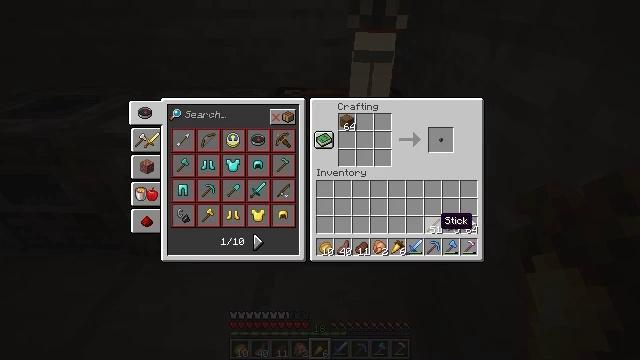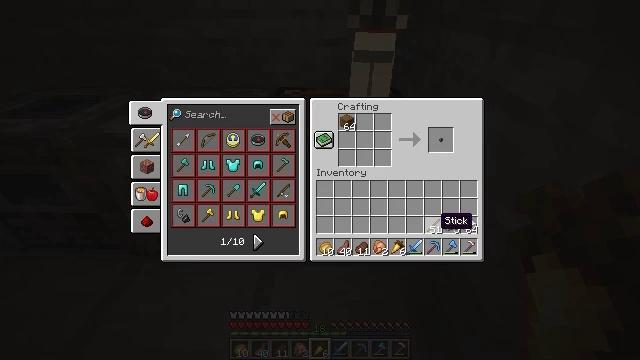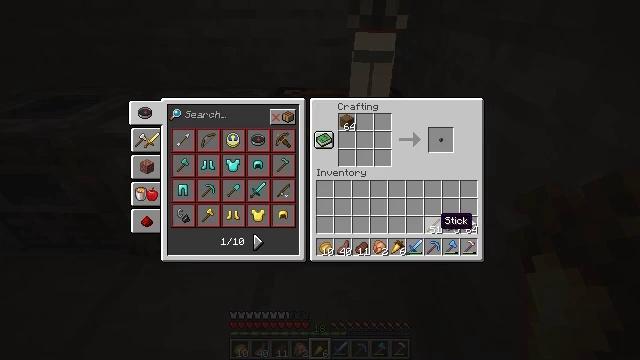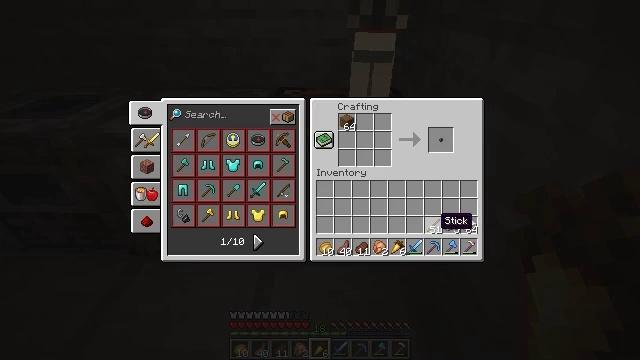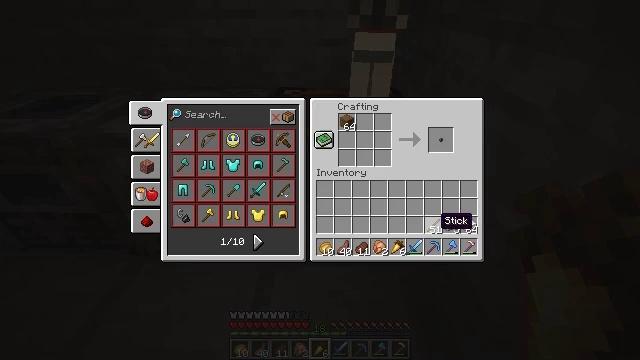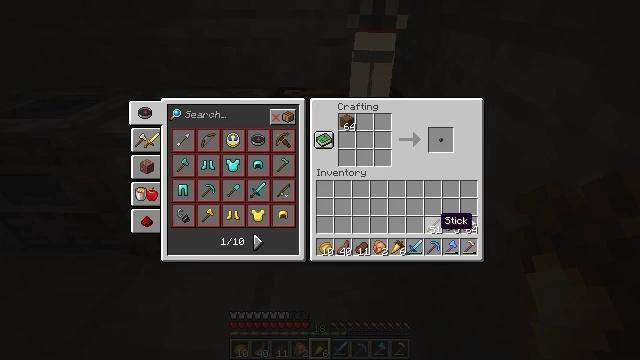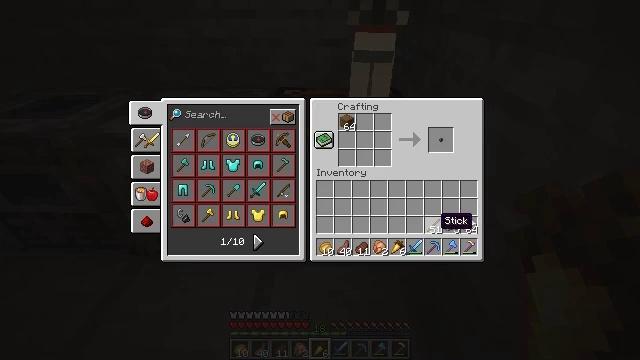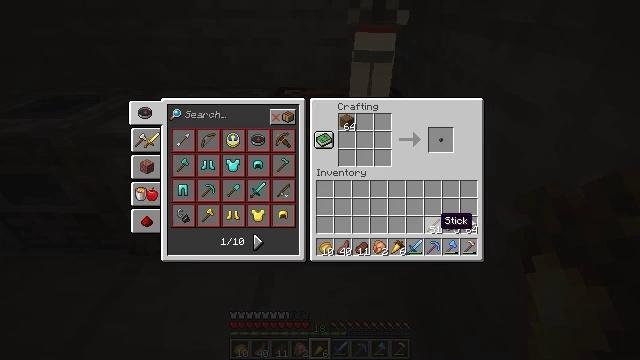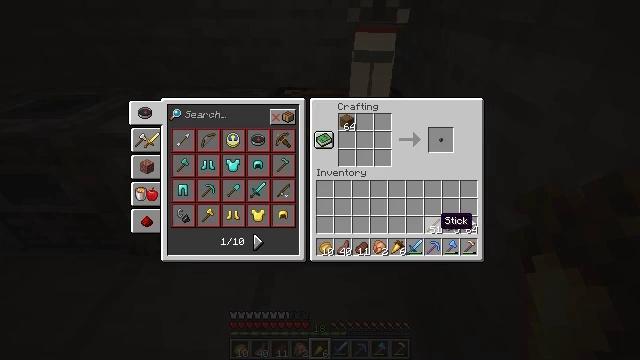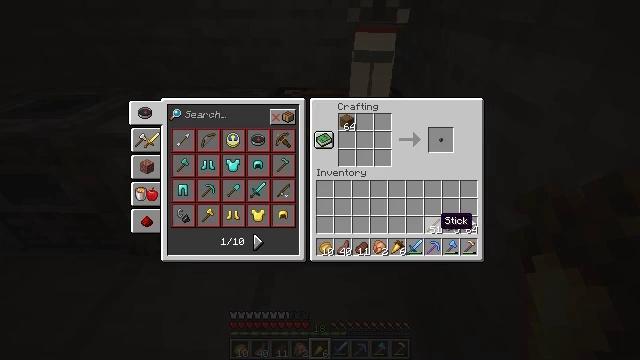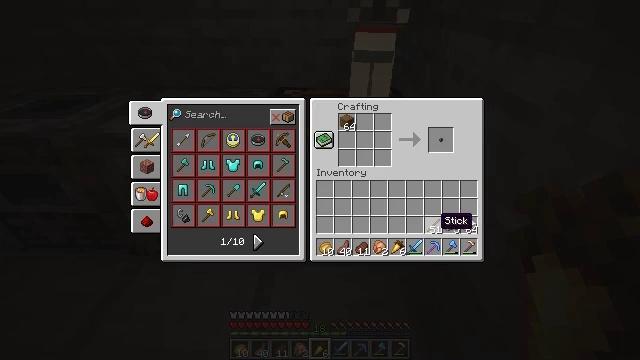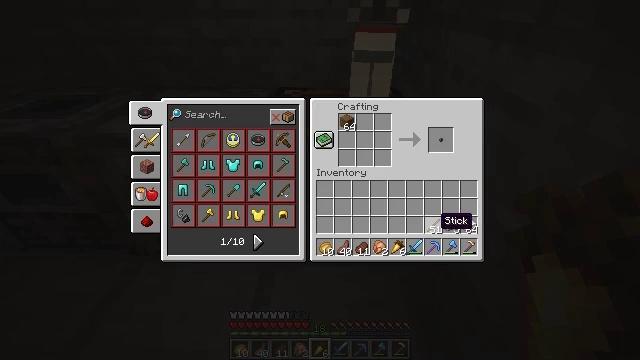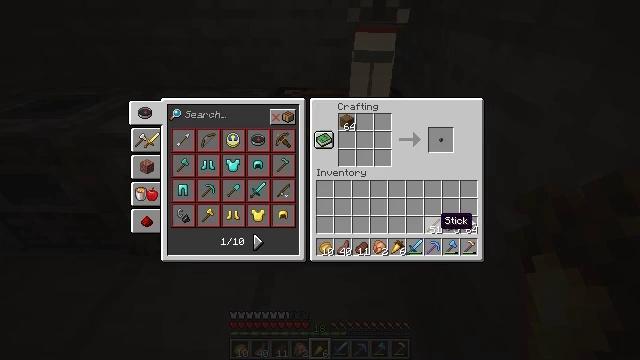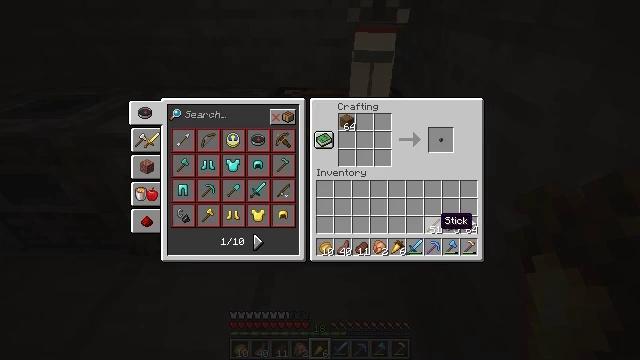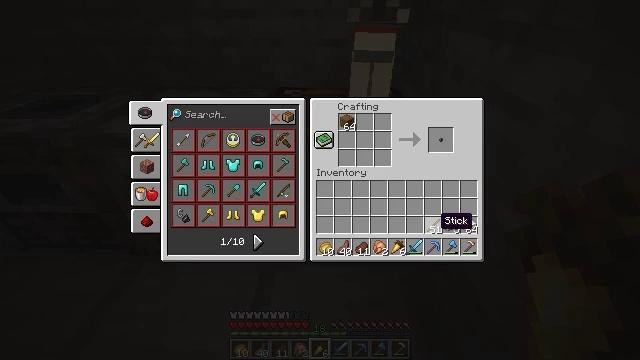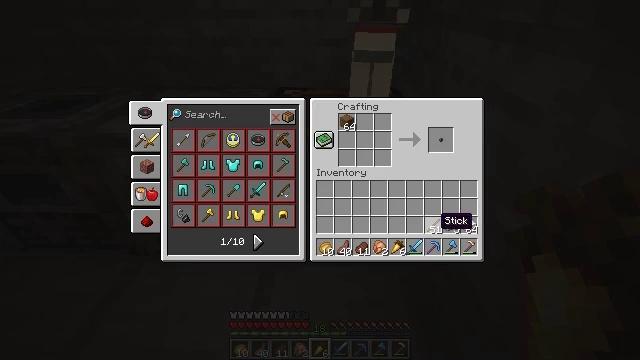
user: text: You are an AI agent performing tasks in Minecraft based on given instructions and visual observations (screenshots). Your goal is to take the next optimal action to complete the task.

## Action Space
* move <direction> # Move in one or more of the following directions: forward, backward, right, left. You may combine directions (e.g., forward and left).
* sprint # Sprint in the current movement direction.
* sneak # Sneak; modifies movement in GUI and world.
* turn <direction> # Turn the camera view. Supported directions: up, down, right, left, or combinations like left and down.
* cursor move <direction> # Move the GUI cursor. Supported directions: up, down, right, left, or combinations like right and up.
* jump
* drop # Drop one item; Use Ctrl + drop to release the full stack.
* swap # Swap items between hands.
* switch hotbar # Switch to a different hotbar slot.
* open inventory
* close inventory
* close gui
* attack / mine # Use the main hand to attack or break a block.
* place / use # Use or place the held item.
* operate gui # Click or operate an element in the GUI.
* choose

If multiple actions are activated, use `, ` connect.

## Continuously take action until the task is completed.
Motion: motion action
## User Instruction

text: Open the crafting table and make a tripwire hook.
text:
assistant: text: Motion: sneak
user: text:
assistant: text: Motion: sneak
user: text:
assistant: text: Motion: sneak
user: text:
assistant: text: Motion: sneak
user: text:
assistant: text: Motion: sneak
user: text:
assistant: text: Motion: sneak
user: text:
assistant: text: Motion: sneak
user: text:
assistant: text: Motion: sneak
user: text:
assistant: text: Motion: sneak
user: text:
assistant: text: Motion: sneak
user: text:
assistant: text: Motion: sneak
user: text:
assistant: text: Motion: sneak
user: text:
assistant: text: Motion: sneak
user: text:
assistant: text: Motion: sneak
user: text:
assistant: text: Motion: sneak
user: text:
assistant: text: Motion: sneak
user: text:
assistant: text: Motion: sneak
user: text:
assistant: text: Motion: sneak, turn left and up
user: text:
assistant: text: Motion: turn left and up
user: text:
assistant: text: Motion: turn left and up
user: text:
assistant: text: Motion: turn up
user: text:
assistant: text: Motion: no_op
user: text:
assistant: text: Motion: no_op
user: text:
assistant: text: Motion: no_op
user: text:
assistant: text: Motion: no_op
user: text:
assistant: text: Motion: no_op
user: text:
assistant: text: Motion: no_op
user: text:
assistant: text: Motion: no_op
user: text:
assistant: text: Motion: no_op
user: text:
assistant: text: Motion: attack / mine